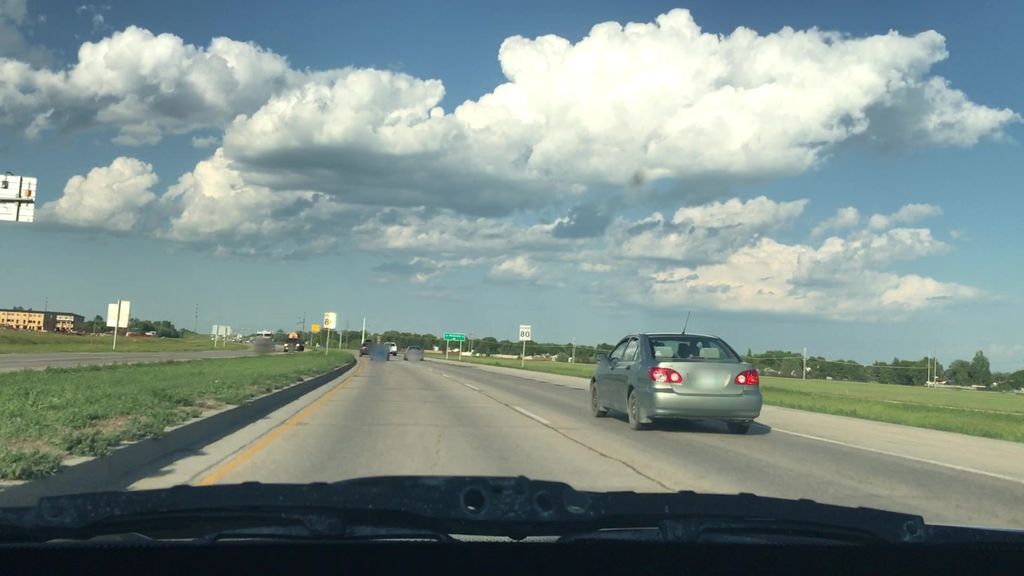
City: winnipeg